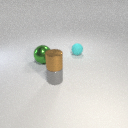
small gray metal cylinder in front of small cyan rubber sphere